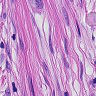
Metastatic tissue present: yes